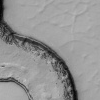
Atmospheric dust classification: not_dusty